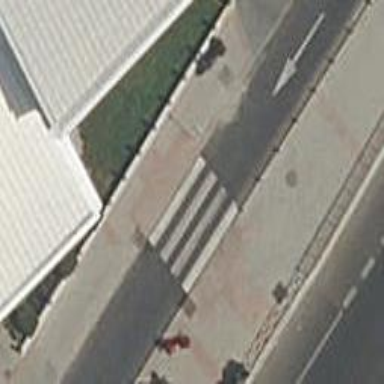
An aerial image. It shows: Footway with zebra crossing.